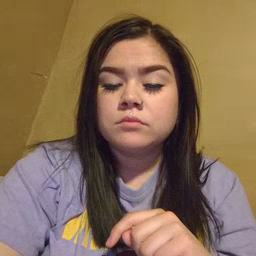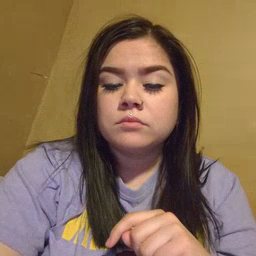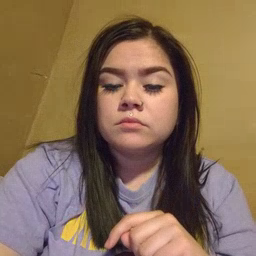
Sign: red